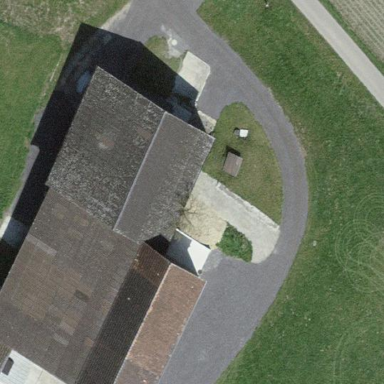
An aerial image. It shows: Farmyard area.